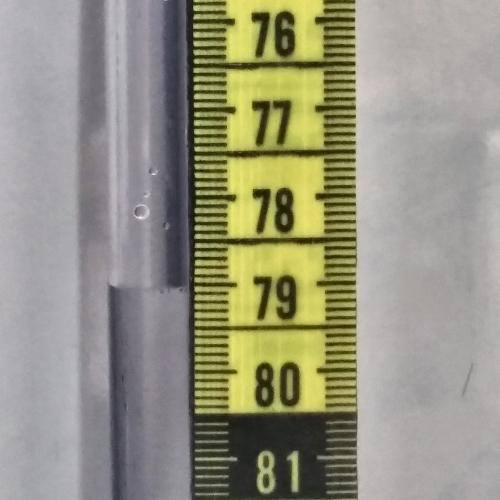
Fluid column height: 79.0 cm